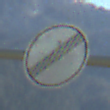
Verkehrszeichen: EndeSaemtlicherBegrenzungen
Umgebung: Outdoor, Nature
Tageszeit: MorningAfternoon
Wetter: PartlyCloudy
Licht: Natural
Jahreszeit: NotSpecified
Kontrast: HighContrast